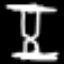
Label: hourglass